Question: What is the approaches to create something similar to this

Let's say i want to foucs on only one group like that Trending and New one, When choosing one of them the selected item back ground being changes. If you click again on that item it returns to it's normal state.
To give more clarification, what i need to do is exactly the same as this design.
You have few options in that list let's say for example the colors example (red,green blue,yellow).
What i need to achieve is when the user click for example (red) two things happens, first the background changes (meaning that this button had been selected) and second a toast appears with all the selected colors in this case (red).
If the user clicks the red button again then the background back to original.
If the red still pressed and the green button clicked the background for the green button changes and a toast with all selected colors appear in our case (red , green).
Another feature which is the circle button with X appears after you choose any button to reset the selection state.
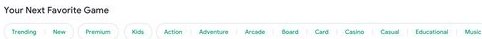
Answer: You could create a drawable with selector as its root element, with different states for pressed/selected. You could also toggle the buttons background color in its onClickListener
'''
<Button
android:id="@+id/button1"
android:background="@drawable/selector_xml_name"
android:layout_width="200dp"
android:layout_height="126dp"
android:text="Hello" />
'''
'''
<item android:drawable="@drawable/numpad_button_bg_selected" android:state_selected="true"></item>
<item android:drawable="@drawable/numpad_button_bg_pressed" android:state_pressed="true"></item>
<item android:drawable="@drawable/numpad_button_bg_normal"></item>
</selector>
'''